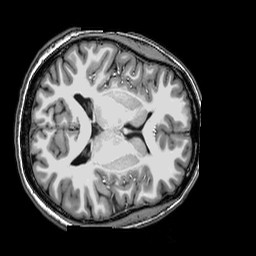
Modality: T1w
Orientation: axial
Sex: female